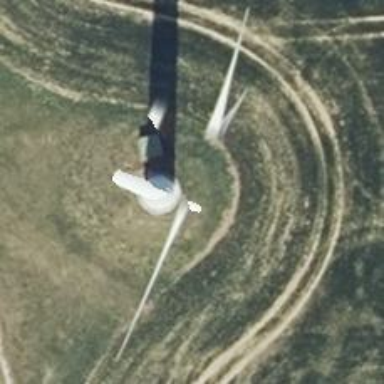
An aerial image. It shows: Wind generator powered by horizontal axis wind turbine.